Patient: sex M, age 64
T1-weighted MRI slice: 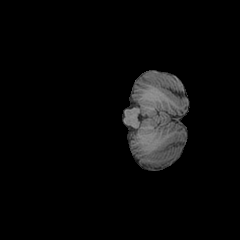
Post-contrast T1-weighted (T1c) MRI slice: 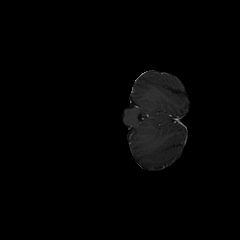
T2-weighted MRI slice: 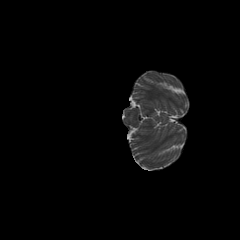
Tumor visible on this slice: no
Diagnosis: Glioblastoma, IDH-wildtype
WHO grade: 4